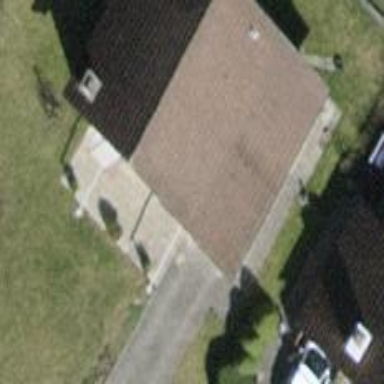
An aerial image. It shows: Building with tiled roof.